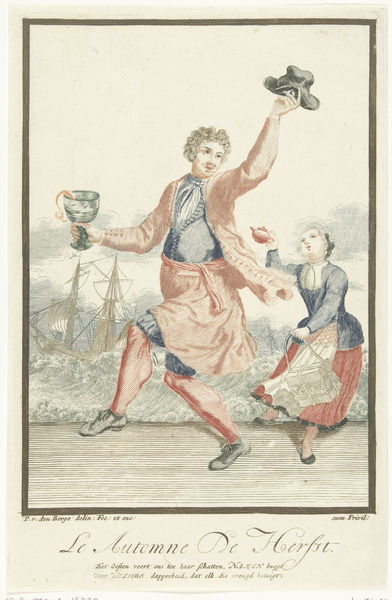
Titel: Dansende man met een roemer in zijn hand
Künstler: Pieter van den Berge
Standort: Amsterdam
Institution: Rijksmuseum
Schlagwörter: blau, himmel, mann, frau, hut, rot, rock, tanz, hose, jacke, boden, kelch, tanzen, locken, kanne, schürze, schiff, segel, wellen, herbst, korb, becher, illustration, allegorie, wams, kniebundhose, automne, wellen boden